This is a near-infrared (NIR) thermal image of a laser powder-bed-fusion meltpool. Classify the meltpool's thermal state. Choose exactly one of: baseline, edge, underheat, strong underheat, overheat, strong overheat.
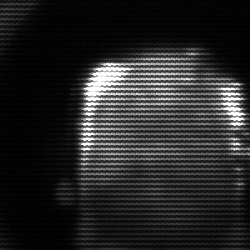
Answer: baseline